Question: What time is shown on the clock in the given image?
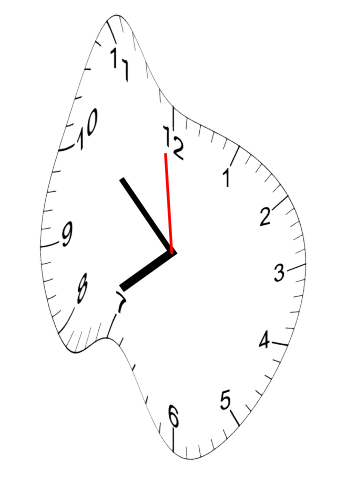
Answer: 07:51:59